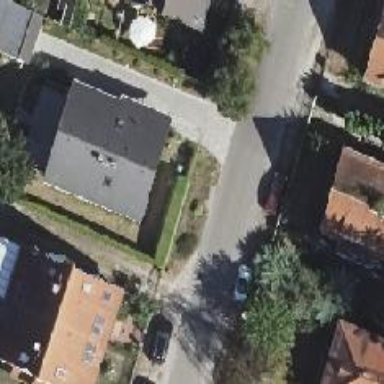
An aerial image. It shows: Asphalt road in residential area.